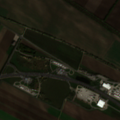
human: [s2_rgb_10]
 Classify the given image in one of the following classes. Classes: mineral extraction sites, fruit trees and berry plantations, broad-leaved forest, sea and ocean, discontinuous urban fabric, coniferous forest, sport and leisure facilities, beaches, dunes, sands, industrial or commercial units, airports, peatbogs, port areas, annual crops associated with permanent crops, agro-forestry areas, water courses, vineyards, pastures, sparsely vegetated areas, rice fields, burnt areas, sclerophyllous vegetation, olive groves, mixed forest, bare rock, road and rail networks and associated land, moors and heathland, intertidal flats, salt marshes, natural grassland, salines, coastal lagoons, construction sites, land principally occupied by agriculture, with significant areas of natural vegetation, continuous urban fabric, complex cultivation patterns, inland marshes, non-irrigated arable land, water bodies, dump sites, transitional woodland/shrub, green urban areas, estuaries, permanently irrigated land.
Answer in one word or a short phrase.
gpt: road and rail networks and associated land, non-irrigated arable land